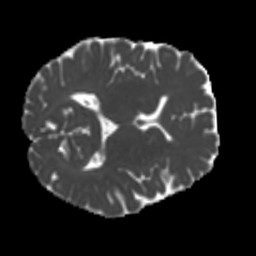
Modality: MD
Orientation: axial
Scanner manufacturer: siemens
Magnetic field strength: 3 T
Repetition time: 4 s
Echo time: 0.0594 s